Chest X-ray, PA view. Patient: 53 years old, sex F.
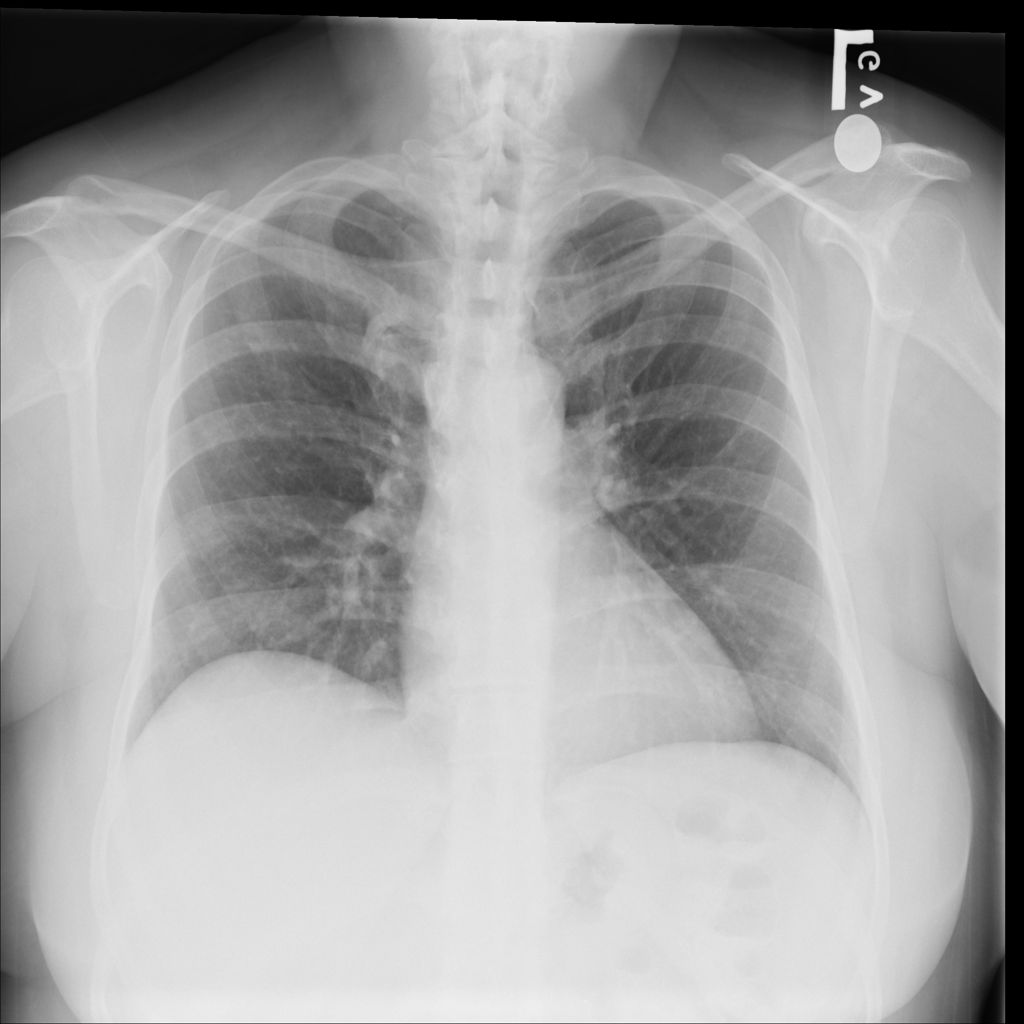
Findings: No Finding